Question: environment:
- - - -
Just as the image showing below, on the pannel of creating 'Node.js Express App', Webstorm only finds 'Node' and 'npm', but can not recognize 'Express'.
Of course 'Express' is installed globally, and I can create a 'Express' project via 'express-generator' on terminal.
'''
~ npm -g list -depth=0
/usr/local/lib
+-- bower@1.4.1
+-- cheerio@0.19.0
+-- express@4.13.0
+-- express-generator@4.12.4
+-- npm@2.11.2
+-- nrm@0.2.5
'''

And the 'idea.log' as follow, not detail messages:
'''
[ 0] INFO - #com.intellij.idea.Main - ------------------------------------------------------ IDE STARTED ------------------------------------------------------
[ 93] INFO - #com.intellij.idea.Main - IDE: WebStorm (build #WS-<PHONE>, 12 Jun 2015 00:00)
[ 93] INFO - #com.intellij.idea.Main - OS: Windows 8 (6.2, x86)
[ 93] INFO - #com.intellij.idea.Main - JRE: 1.8.0_40-b26 (Oracle Corporation)
[ 93] INFO - #com.intellij.idea.Main - JVM: 25.40-b25 (Java HotSpot(TM) Server VM)
[ 109] INFO - #com.intellij.idea.Main - JVM Args: -Xms128m -Xmx512m -XX:MaxPermSize=250m -XX:ReservedCodeCacheSize=150m -XX:+UseConcMarkSweepGC -XX:SoftRefLRUPolicyMSPerMB=50 -ea -Dsun.io.useCanonCaches=false -Djava.net.preferIPv4Stack=true -Djb.vmOptions=D:\WebStorm 10.0.4\bin\WebStorm.exe.vmoptions -Xbootclasspath/a:D:\WebStorm 10.0.4\lib\boot.jar -Didea.platform.prefix=WebStorm -Didea.no.jre.check=true -Didea.paths.selector=WebStorm10
[ 281] INFO - #com.intellij.idea.Main - JNA library loaded (32-bit) in 172 ms
[ 296] INFO - penapi.util.io.win32.IdeaWin32 - Native filesystem for Windows is operational
[ 328] INFO - #com.intellij.idea.Main - Using "FocusKiller" library to prevent focus stealing.
[ 1920] INFO - llij.ide.plugins.PluginManager - Cannot find optional descriptor js-nashorn-support.xml
[ 3094] INFO - llij.ide.plugins.PluginManager - 48 plugins initialized in 1909 ms
[ 3110] INFO - llij.ide.plugins.PluginManager - Loaded bundled plugins: ASP (0.1), AngularJS (<PHONE>), CSS Support, CVS Integration (11), CoffeeScript (2.0), Cucumber.js (<PHONE>), Dart (<PHONE>), EJS (<PHONE>), EditorConfig (1.0), File Watchers (<PHONE>), Gherkin (999.999), Git Integration (8.1), GitHub, HAML, HTML Tools (2.0), Handlebars/Mustache (<PHONE>), IDEA CORE, IntelliLang (8.0), JSTestDriver Plugin (<PHONE>), Jade (<PHONE>), Java Server Pages Integration (1.0), JavaScript Debugger (1.0), JavaScript Intention Power Pack (0.9.4), JavaScript Support (1.0), Karma (<PHONE>), LESS support, LiveEdit (999.0), Meteor (<PHONE>), NodeJS (<PHONE>), Perforce Integration (2.0), PhoneGap/Cordova Plugin (<PHONE>), Polymer & Web Components (<PHONE>), QuirksMode, REST Client, Refactor-X (2.01), Remote Hosts Access (0.1), SASS support, Spy-js (<PHONE>), Stylus support (<PHONE>), Subversion Integration (1.1), Task Management (1.0), Terminal (0.1), TextMate bundles support (VERSION), W3C Validators (2.0), XPathView + XSLT Support (4), XSLT-Debugger (1.4), YAML, hg4idea (10.0)
[ 4391] INFO - ellij.util.io.PagedFileStorage - lower=100; upper=200; buffer=10; max=498008064
[ 4469] INFO - api.vfs.impl.local.FileWatcher - Starting file watcher: D:\WebStorm 10.0.4\bin\fsnotifier.exe
[ 4516] INFO - api.vfs.impl.local.FileWatcher - Native file watcher is operational.
[ 5474] INFO - lij.diagnostic.DebugLogManager - Set DEBUG for the following categories: []
[ 6709] INFO - rains.ide.BuiltInServerManager - built-in server started, port 63343
[ 8931] INFO - pl.stores.ApplicationStoreImpl - 77 application components initialized in 5758 ms
[ 8965] INFO - .intellij.idea.IdeaApplication - App initialization took 10956 ms
[ 9614] INFO - ellij.project.impl.ProjectImpl - 16 project components initialized in 258 ms
[ 9614] INFO - le.impl.ModuleManagerComponent - 0 module(s) loaded in 0 ms
[ 17941] INFO - odejs.packages.NodePackageUtil - Loading node package info for express-generator ...
[ 20427] INFO - odejs.packages.NodePackageUtil - Info for express-generator node package loaded successfully in 2478.9 ms
[ 21655] INFO - odejs.packages.NodePackageUtil - Loading node package info for express-generator ...
[ 22243] INFO - odejs.packages.NodePackageUtil - Info for express-generator node package loaded successfully in 577.0 ms
'''
This problem is occured both on Ubuntu and Windows.
Your help is appreciated!
---
Updated:
Just as shown below, I use 'nrm' to select the fastest 'npm' mirror -- taobao, and 'Webstorm' goes wrong with it. When changed back to 'npm' main repository,'Webstorm'can fetch'express-generator' info, and everything is OK. Strange!
'''
C:\Users\honghe>nrm ls
npm ---- https://registry.npmjs.org/
cnpm --- http://r.cnpmjs.org/
* taobao - http://registry.npm.taobao.org/
edunpm - http://registry.enpmjs.org/
eu ----- http://registry.npmjs.eu/
au ----- http://registry.npmjs.org.au/
sl ----- http://npm.strongloop.com/
nj ----- https://registry.nodejitsu.com/
pt ----- http://registry.npmjs.pt/
C:\Users\honghe>nrm test
npm ---- 1646ms
cnpm --- 1275ms
* taobao - 4388ms
edunpm - 994ms
eu ----- 2422ms
au ----- 1040ms
sl ----- 1369ms
nj ----- 2176ms
pt ----- Fetch Error
'''
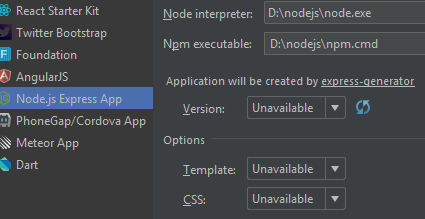
Answer: Initially, WebStorm installs specified version of 'express-generator' package in temporary directory. Then WebStorm uses it to generate a new Express project. WebStorm doesn't use already installed 'express' or 'express-generator' packages.
BTW, 'express-generator' always installs 'express' package locally to a new project, so already installed 'express' packages cannot be reused anyway.
According to the screenshot, the problem is that 'Version: Unavailable' (version of 'express-generator'). The cause should be specified at the bottom of the dialog, below 'CSS' combobox. Not sure, but probably, it might be caused by the lack of the Internet connection. More detailed error description can be found in idea.log (on the main menu "Help | Show Log in Explorer").